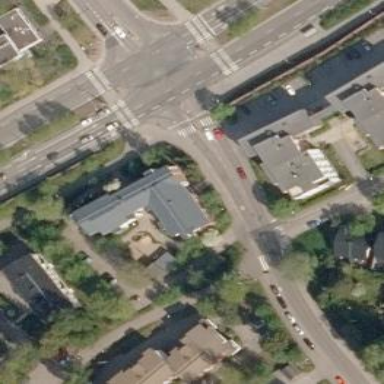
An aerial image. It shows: Asphalt cycleway with crossing.